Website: bh-photo
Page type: address-validator
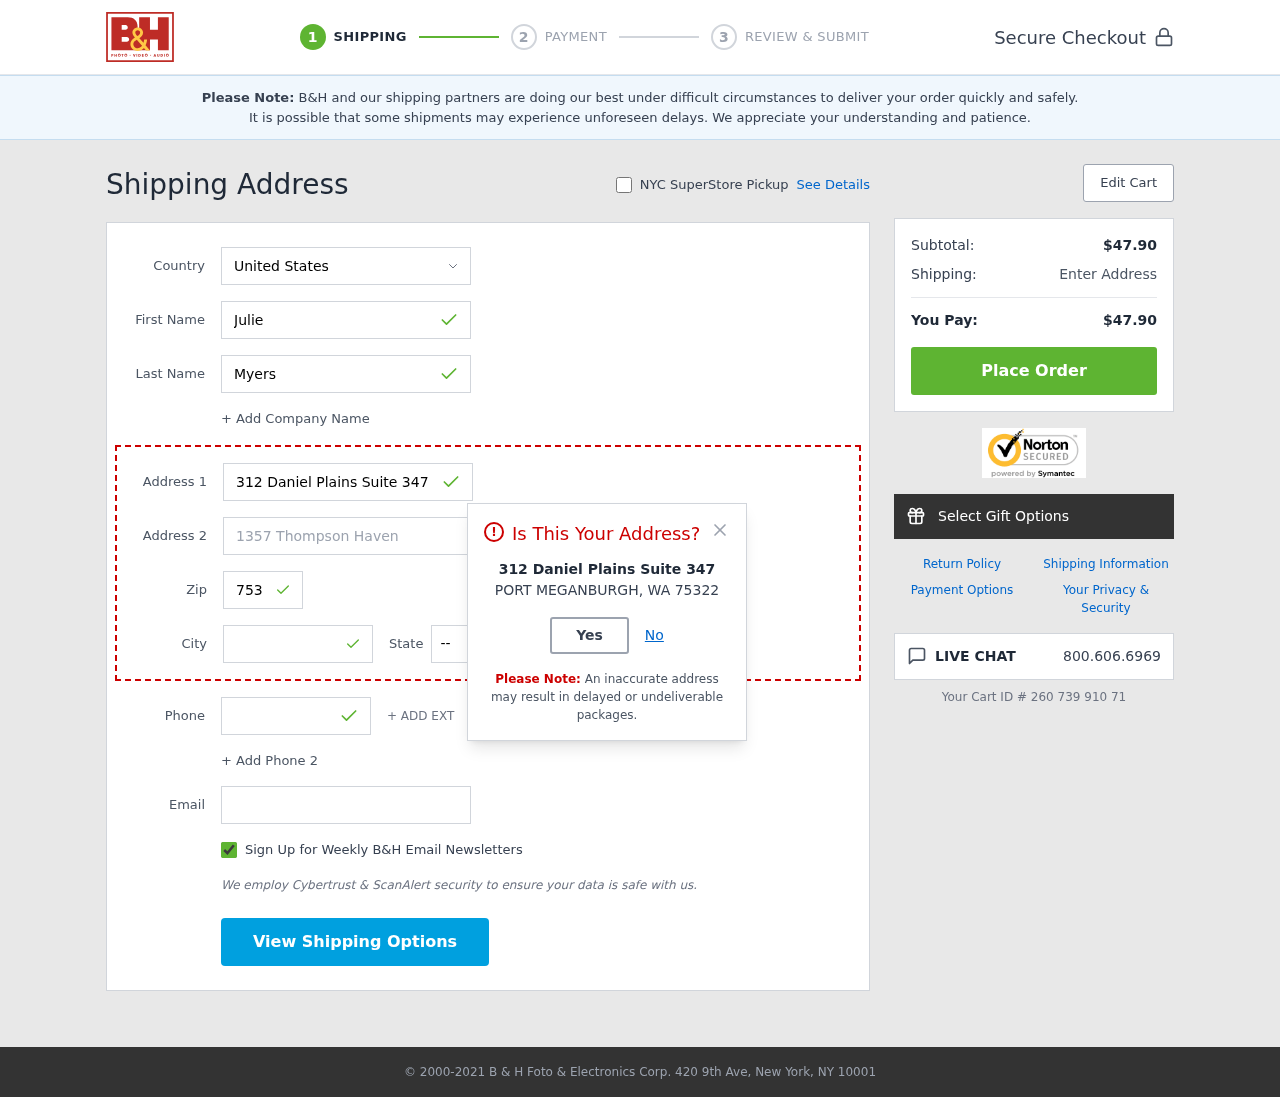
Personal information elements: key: PII_CITY
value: Port Meganburgh
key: PII_COUNTRY
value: United States
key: PII_EMAIL
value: jmyers@hotmail.com
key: PII_FIRSTNAME
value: Julie
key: PII_LASTNAME
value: Myers
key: PII_PHONE
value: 8145674889
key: PII_POSTCODE
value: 75322
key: PII_STATE_ABBR
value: WA
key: PII_STREET
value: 312 Daniel Plains Suite 347
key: PII_STREET2
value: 1357 Thompson Haven
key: PII_CITY_MODAL
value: PORT MEGANBURGH
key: PII_POSTCODE_FULL
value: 75322
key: PII_POSTCODE_NUMERIC
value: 75322
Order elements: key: ORDER_SUBTOTAL
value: $47.90
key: ORDER_TOTAL
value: $47.90
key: ORDER_ID
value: Your Cart ID # 260 739 910 71